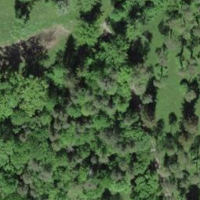
EUNIS habitat code: 44
Species observed at this site:
Platanthera bifolia
Campanula trachelium